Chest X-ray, AP view. Patient: 10 years old, sex M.
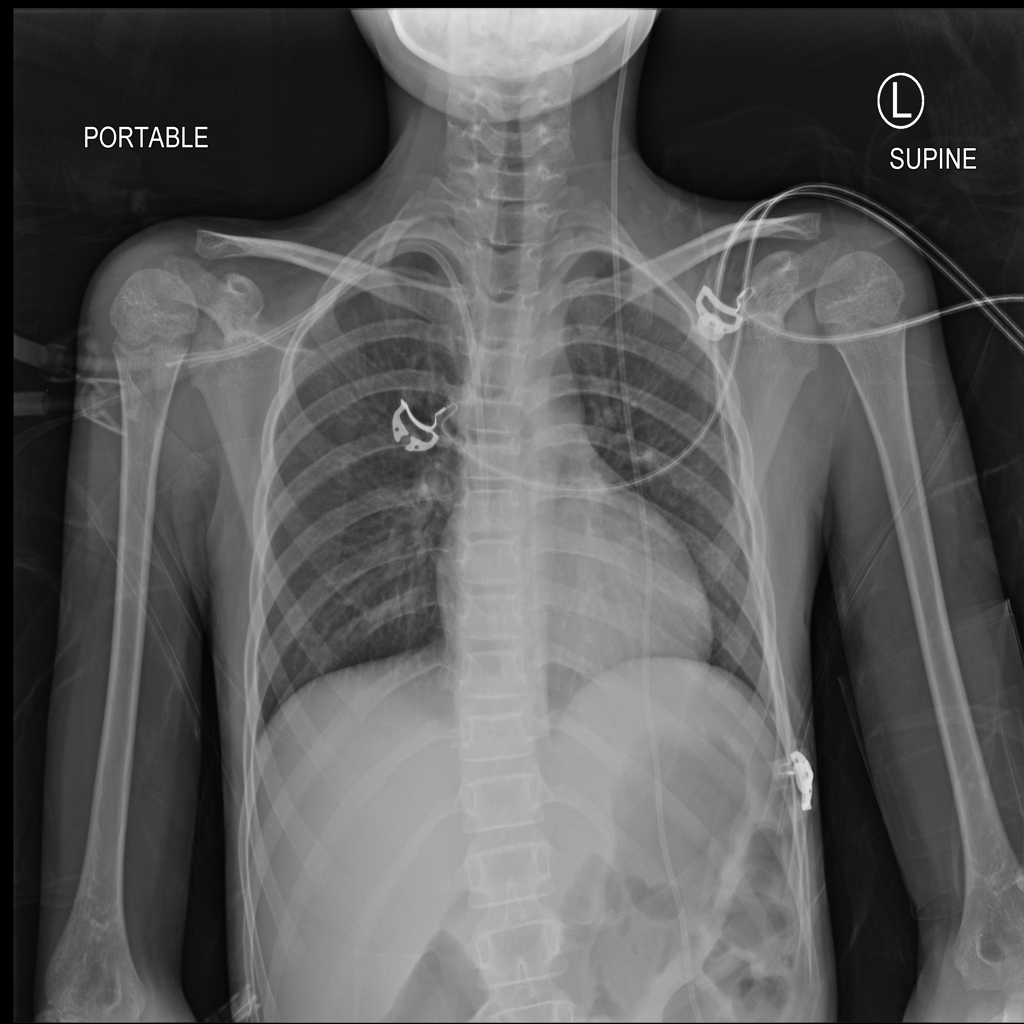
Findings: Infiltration